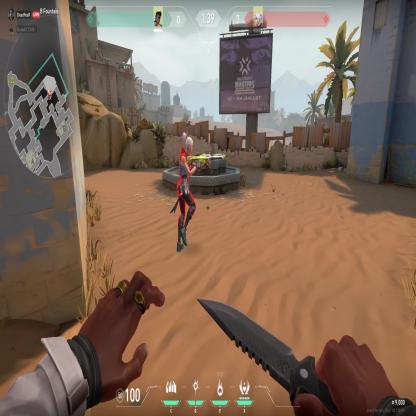
Label: enemy